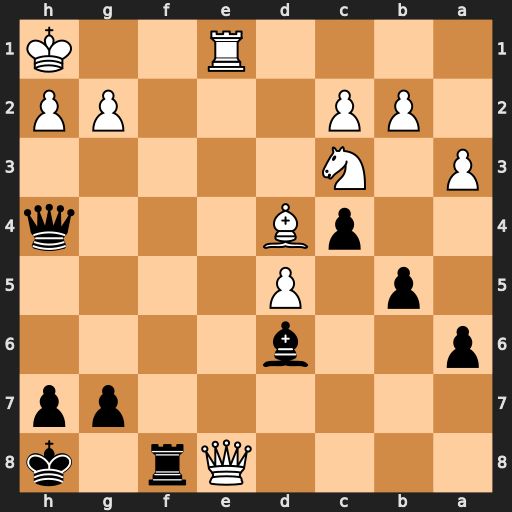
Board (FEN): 4Qr1k/6pp/p2b4/1p1P4/2pB3q/P1N5/1PP3PP/4R2K
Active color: b
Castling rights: -
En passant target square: -
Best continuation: Qxh2#